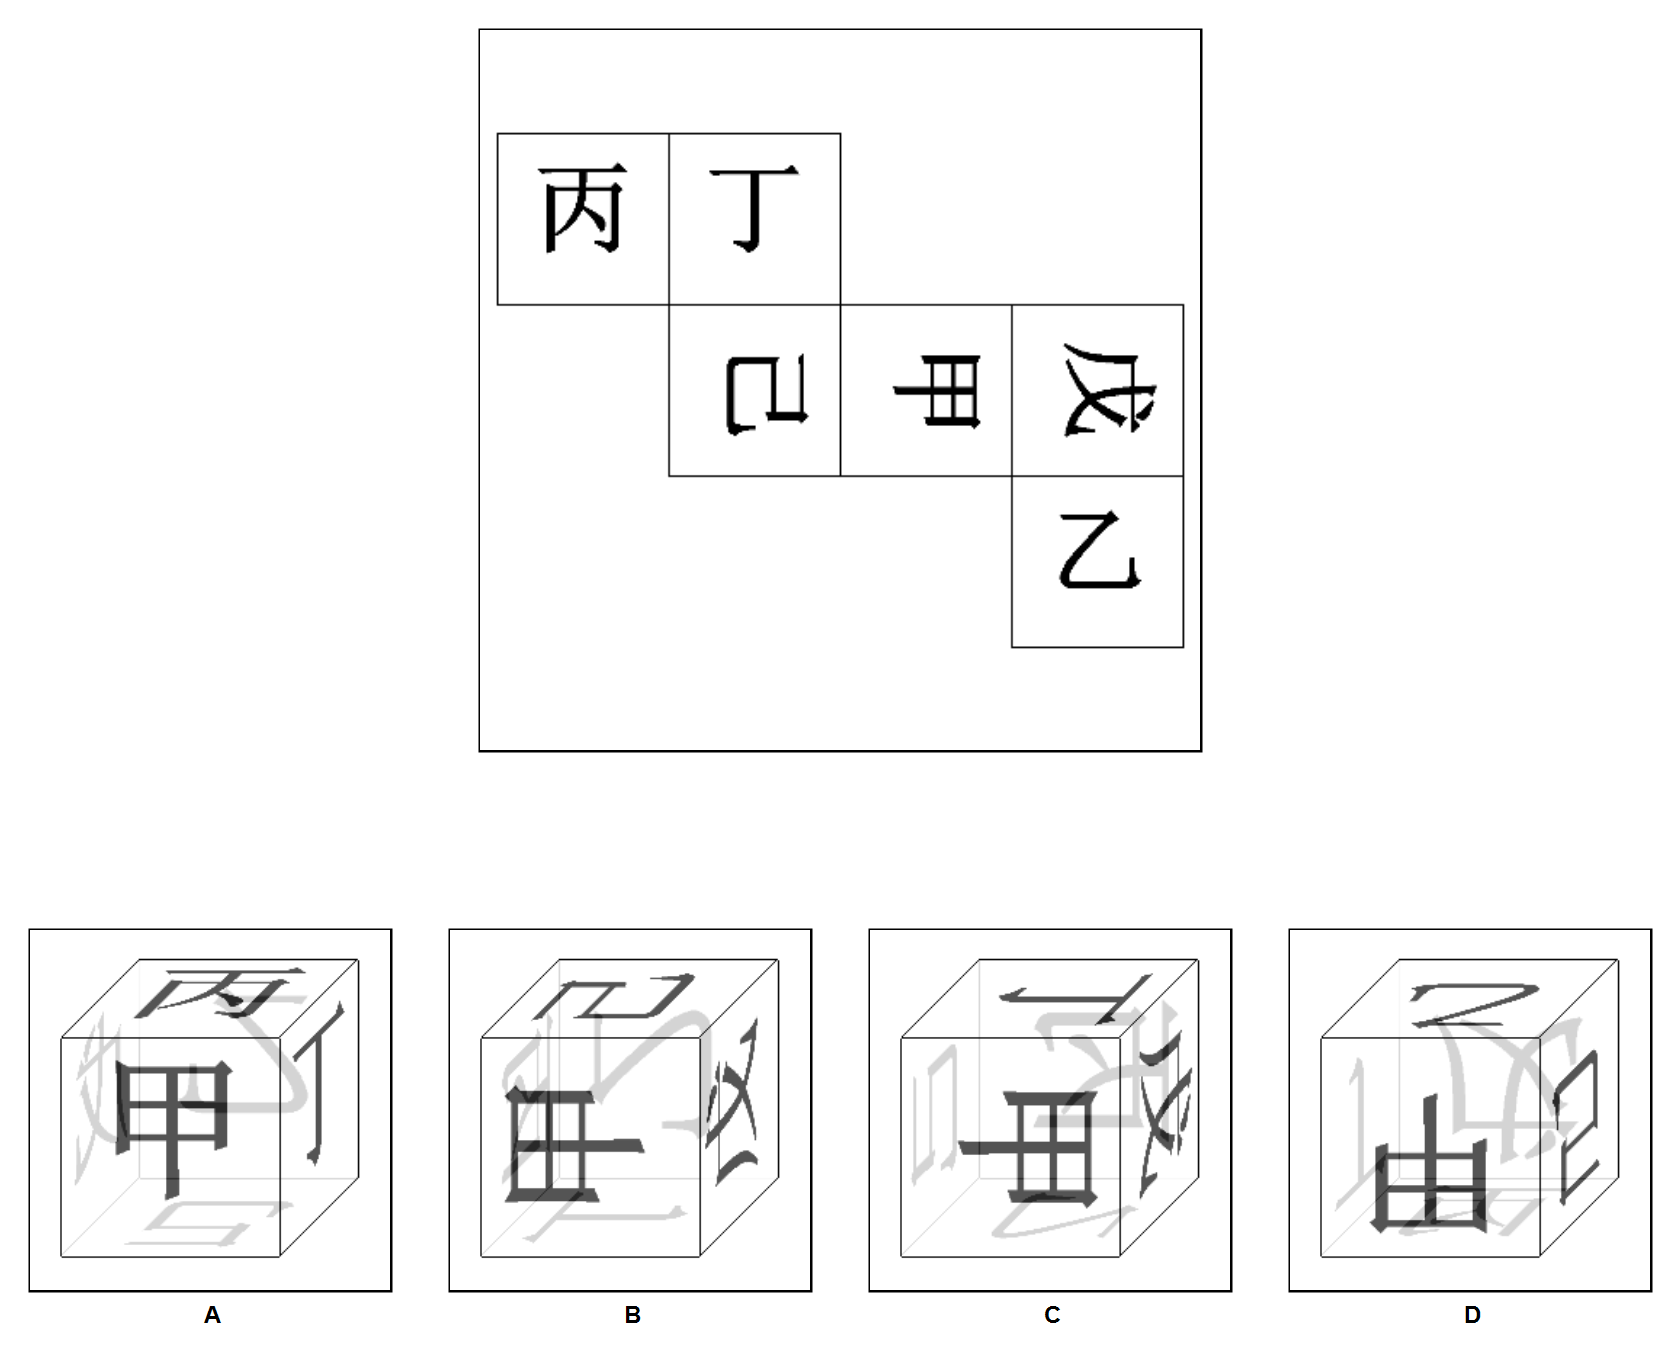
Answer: C